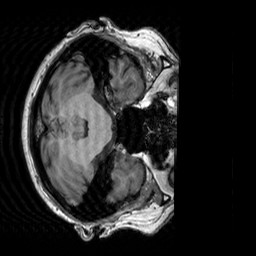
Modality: T1w
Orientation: axial
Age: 65
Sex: female
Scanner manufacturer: siemens
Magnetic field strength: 3 T
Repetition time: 2.3 s
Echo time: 0.00303 s